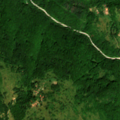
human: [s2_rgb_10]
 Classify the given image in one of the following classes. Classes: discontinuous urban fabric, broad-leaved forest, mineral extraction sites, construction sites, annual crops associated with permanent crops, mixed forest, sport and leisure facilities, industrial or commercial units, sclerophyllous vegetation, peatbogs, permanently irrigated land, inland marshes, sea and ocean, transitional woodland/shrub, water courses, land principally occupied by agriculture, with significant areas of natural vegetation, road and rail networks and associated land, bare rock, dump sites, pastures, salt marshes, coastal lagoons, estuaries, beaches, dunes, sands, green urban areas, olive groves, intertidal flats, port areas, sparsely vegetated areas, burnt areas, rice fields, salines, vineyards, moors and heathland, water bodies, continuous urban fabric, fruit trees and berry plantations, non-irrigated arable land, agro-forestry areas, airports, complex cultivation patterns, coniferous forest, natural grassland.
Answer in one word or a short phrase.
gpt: pastures, broad-leaved forest, mixed forest, transitional woodland/shrub